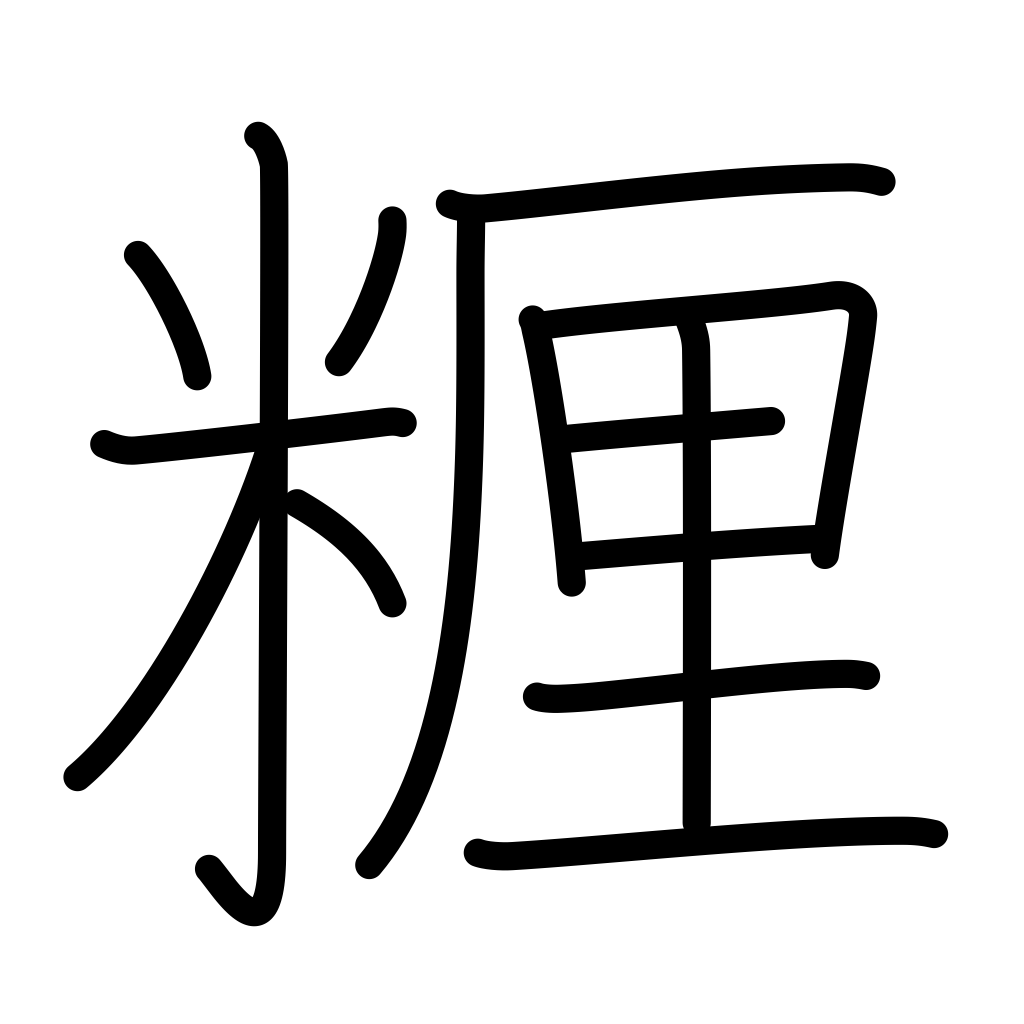
Meaning: centimeter